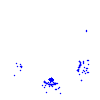
Particle: electron